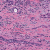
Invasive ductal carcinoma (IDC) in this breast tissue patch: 0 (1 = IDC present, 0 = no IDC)